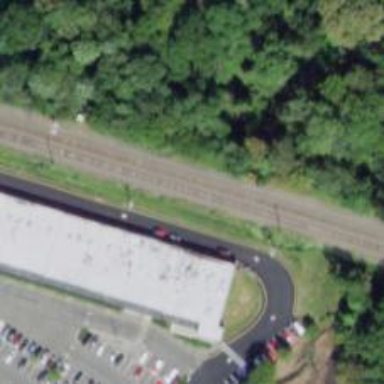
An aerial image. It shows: Railway siding for service.